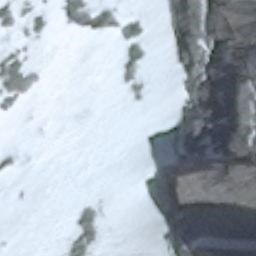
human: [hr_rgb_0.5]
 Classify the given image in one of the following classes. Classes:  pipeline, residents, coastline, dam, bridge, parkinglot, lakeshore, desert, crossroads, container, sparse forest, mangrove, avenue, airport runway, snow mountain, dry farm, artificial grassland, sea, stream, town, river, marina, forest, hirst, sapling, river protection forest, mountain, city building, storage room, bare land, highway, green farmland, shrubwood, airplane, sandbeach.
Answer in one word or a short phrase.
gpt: snow mountain